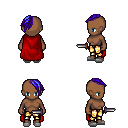
a pixel art fantasy rpg character, female body template, human, dark skin, red cape, gold greaves, blue long mohawk hairstyle, white slippers, dagger, four views (front, back, left, right), 2x2 character sprite sheet, small pixel art, hard edges, no anti-aliasing